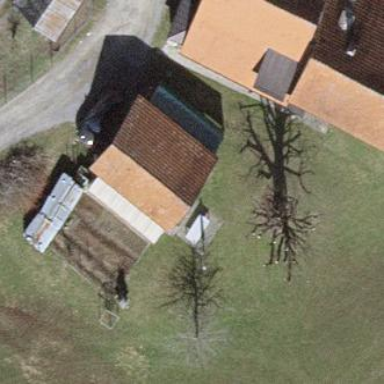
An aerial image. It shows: Shed building.